Question: I've deleted my git repo online at git hub. However, I can't seem to get rid of them in my visual studio. Any idea on how to remove it?

For e.g. there is no project called deostrap anymore. I've kind of renamed that in github. How do I remove this now from my visual studio?
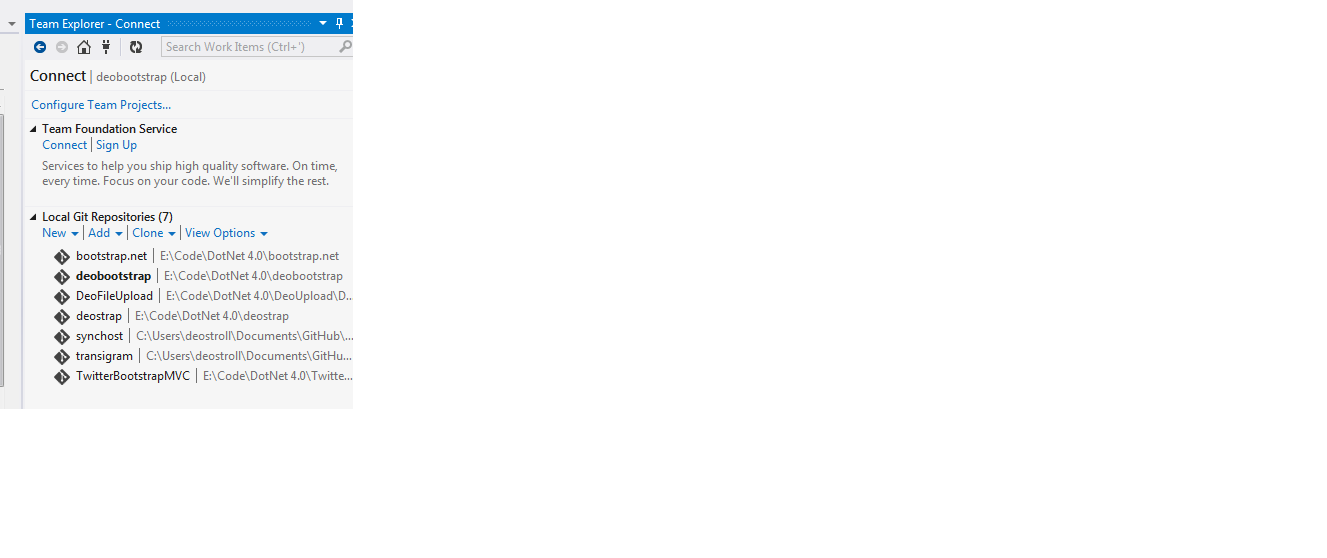
Answer: If you right-click on the git project name you should get an option to remove:

But sometimes you don't see that Remove menu item enabled!
Well in that case, just navigate to the folder where the git project is located and delete or relocate that folder. When you come back to Team Explorer Connect right-click again, you should see the menu item enabled.